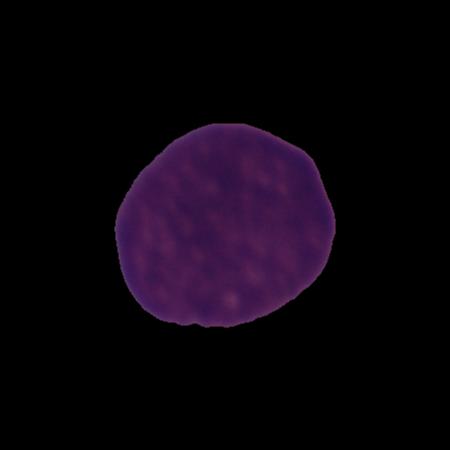
Label: cancer